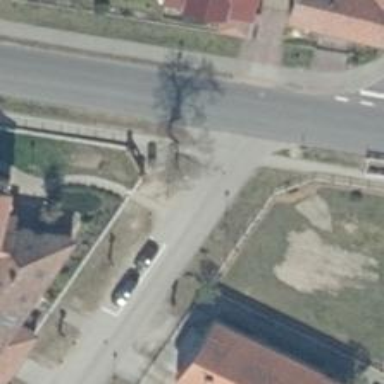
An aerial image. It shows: Road with stop sign.